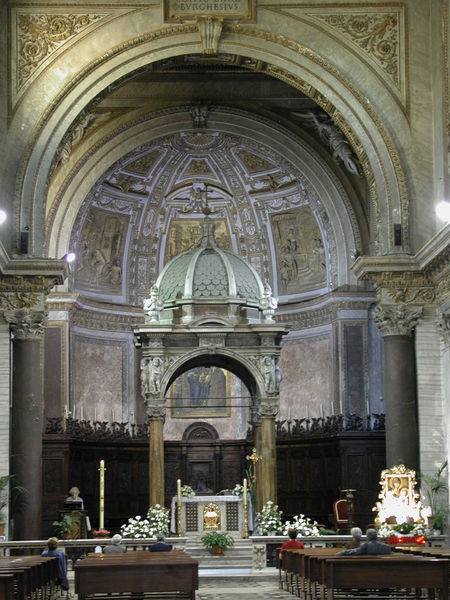
Titel: San Crisogono
Standort: Rom, S. Crisogono (EU - I - Latium)
Schlagwörter: gelb, grün, menschen, blumen, säulen, architektur, barock, kirche, gold, innen, bogen, kuppel, gestühl, kerze, kerzen, foto, glaube, kreuz, religion, dom, kiosk, altar, bänke, hochaltar, kathedrale, baldachin, pavillon, gläubige, chorgestühl, osterkerze